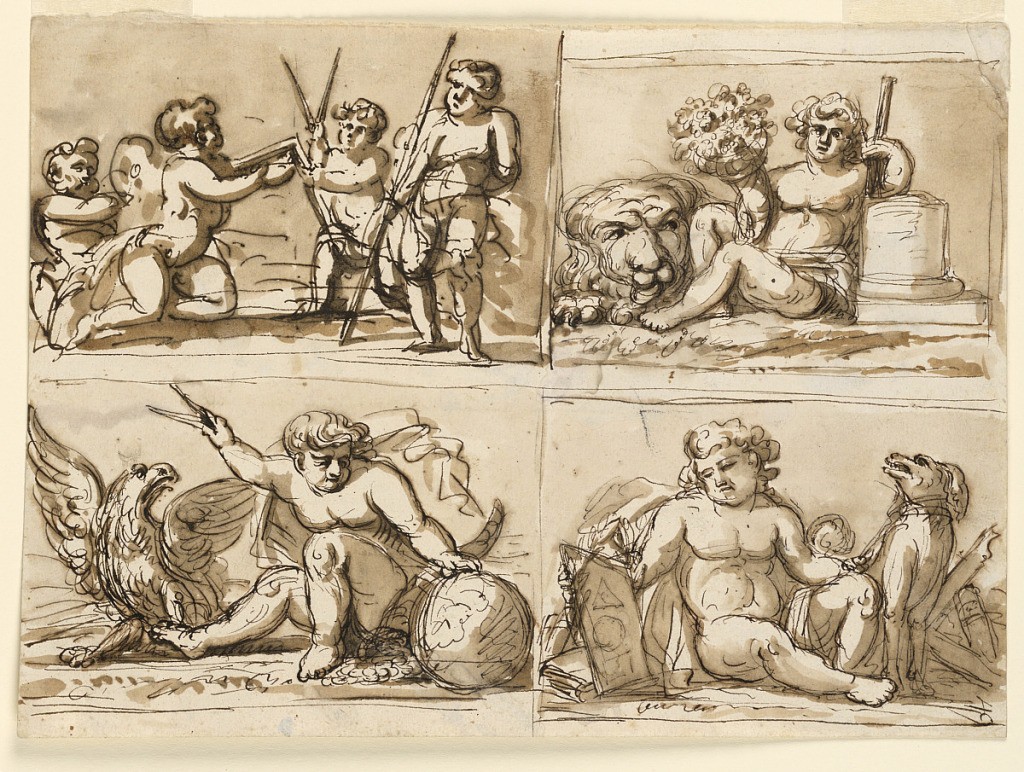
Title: Design for Ceiling Decoration, Four Allegorical Representations
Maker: Giuseppe Barberi, Italian, 1746–1809
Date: ca. 1775
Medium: Pen and brown ink, brush and brown wash on off-white laid paper, lined
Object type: Drawing
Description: Upper row: at left, four boys with geometrical instruments. Framing lines at right and below. At right: a sitting bow, with a cornucopia. Beside him is a crouching lion. Framing lines. Lower row, at left: a boy sits beside a globe. He raises his right hand with a compass. Beside him are a cornucopia and an eagle. Framing lines except at left. At right: a boy sits upon the earth looking at the sheet with mathematical figures he holds with his right hand, and holding with his left hand the leash of a dog. Framing lines.